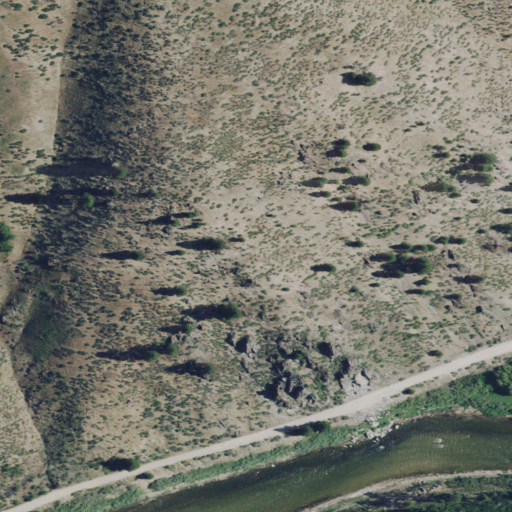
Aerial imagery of valley in Idaho named Cherry Gulch containing grassland, barren land, open water, shrub, evergreen forest, and herbaceous wetlands